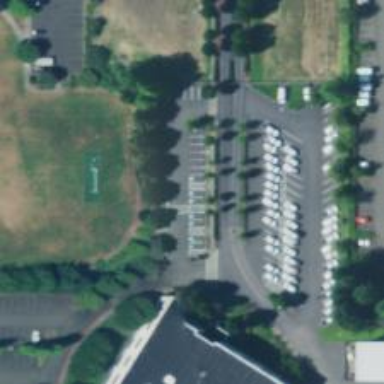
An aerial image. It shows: Parking space is available.